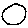
Label: circle